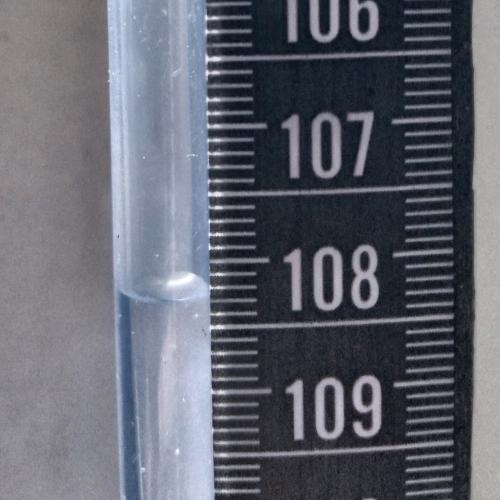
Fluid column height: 108.3 cm